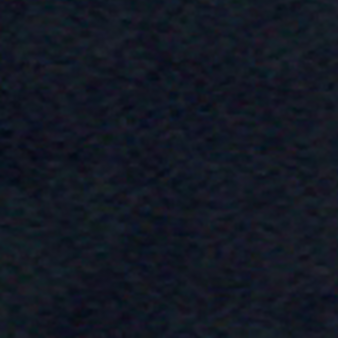
Label: other